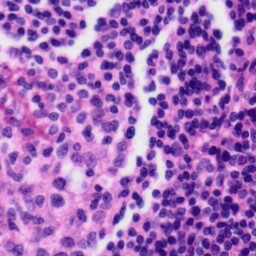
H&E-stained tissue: Tonsil